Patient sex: M
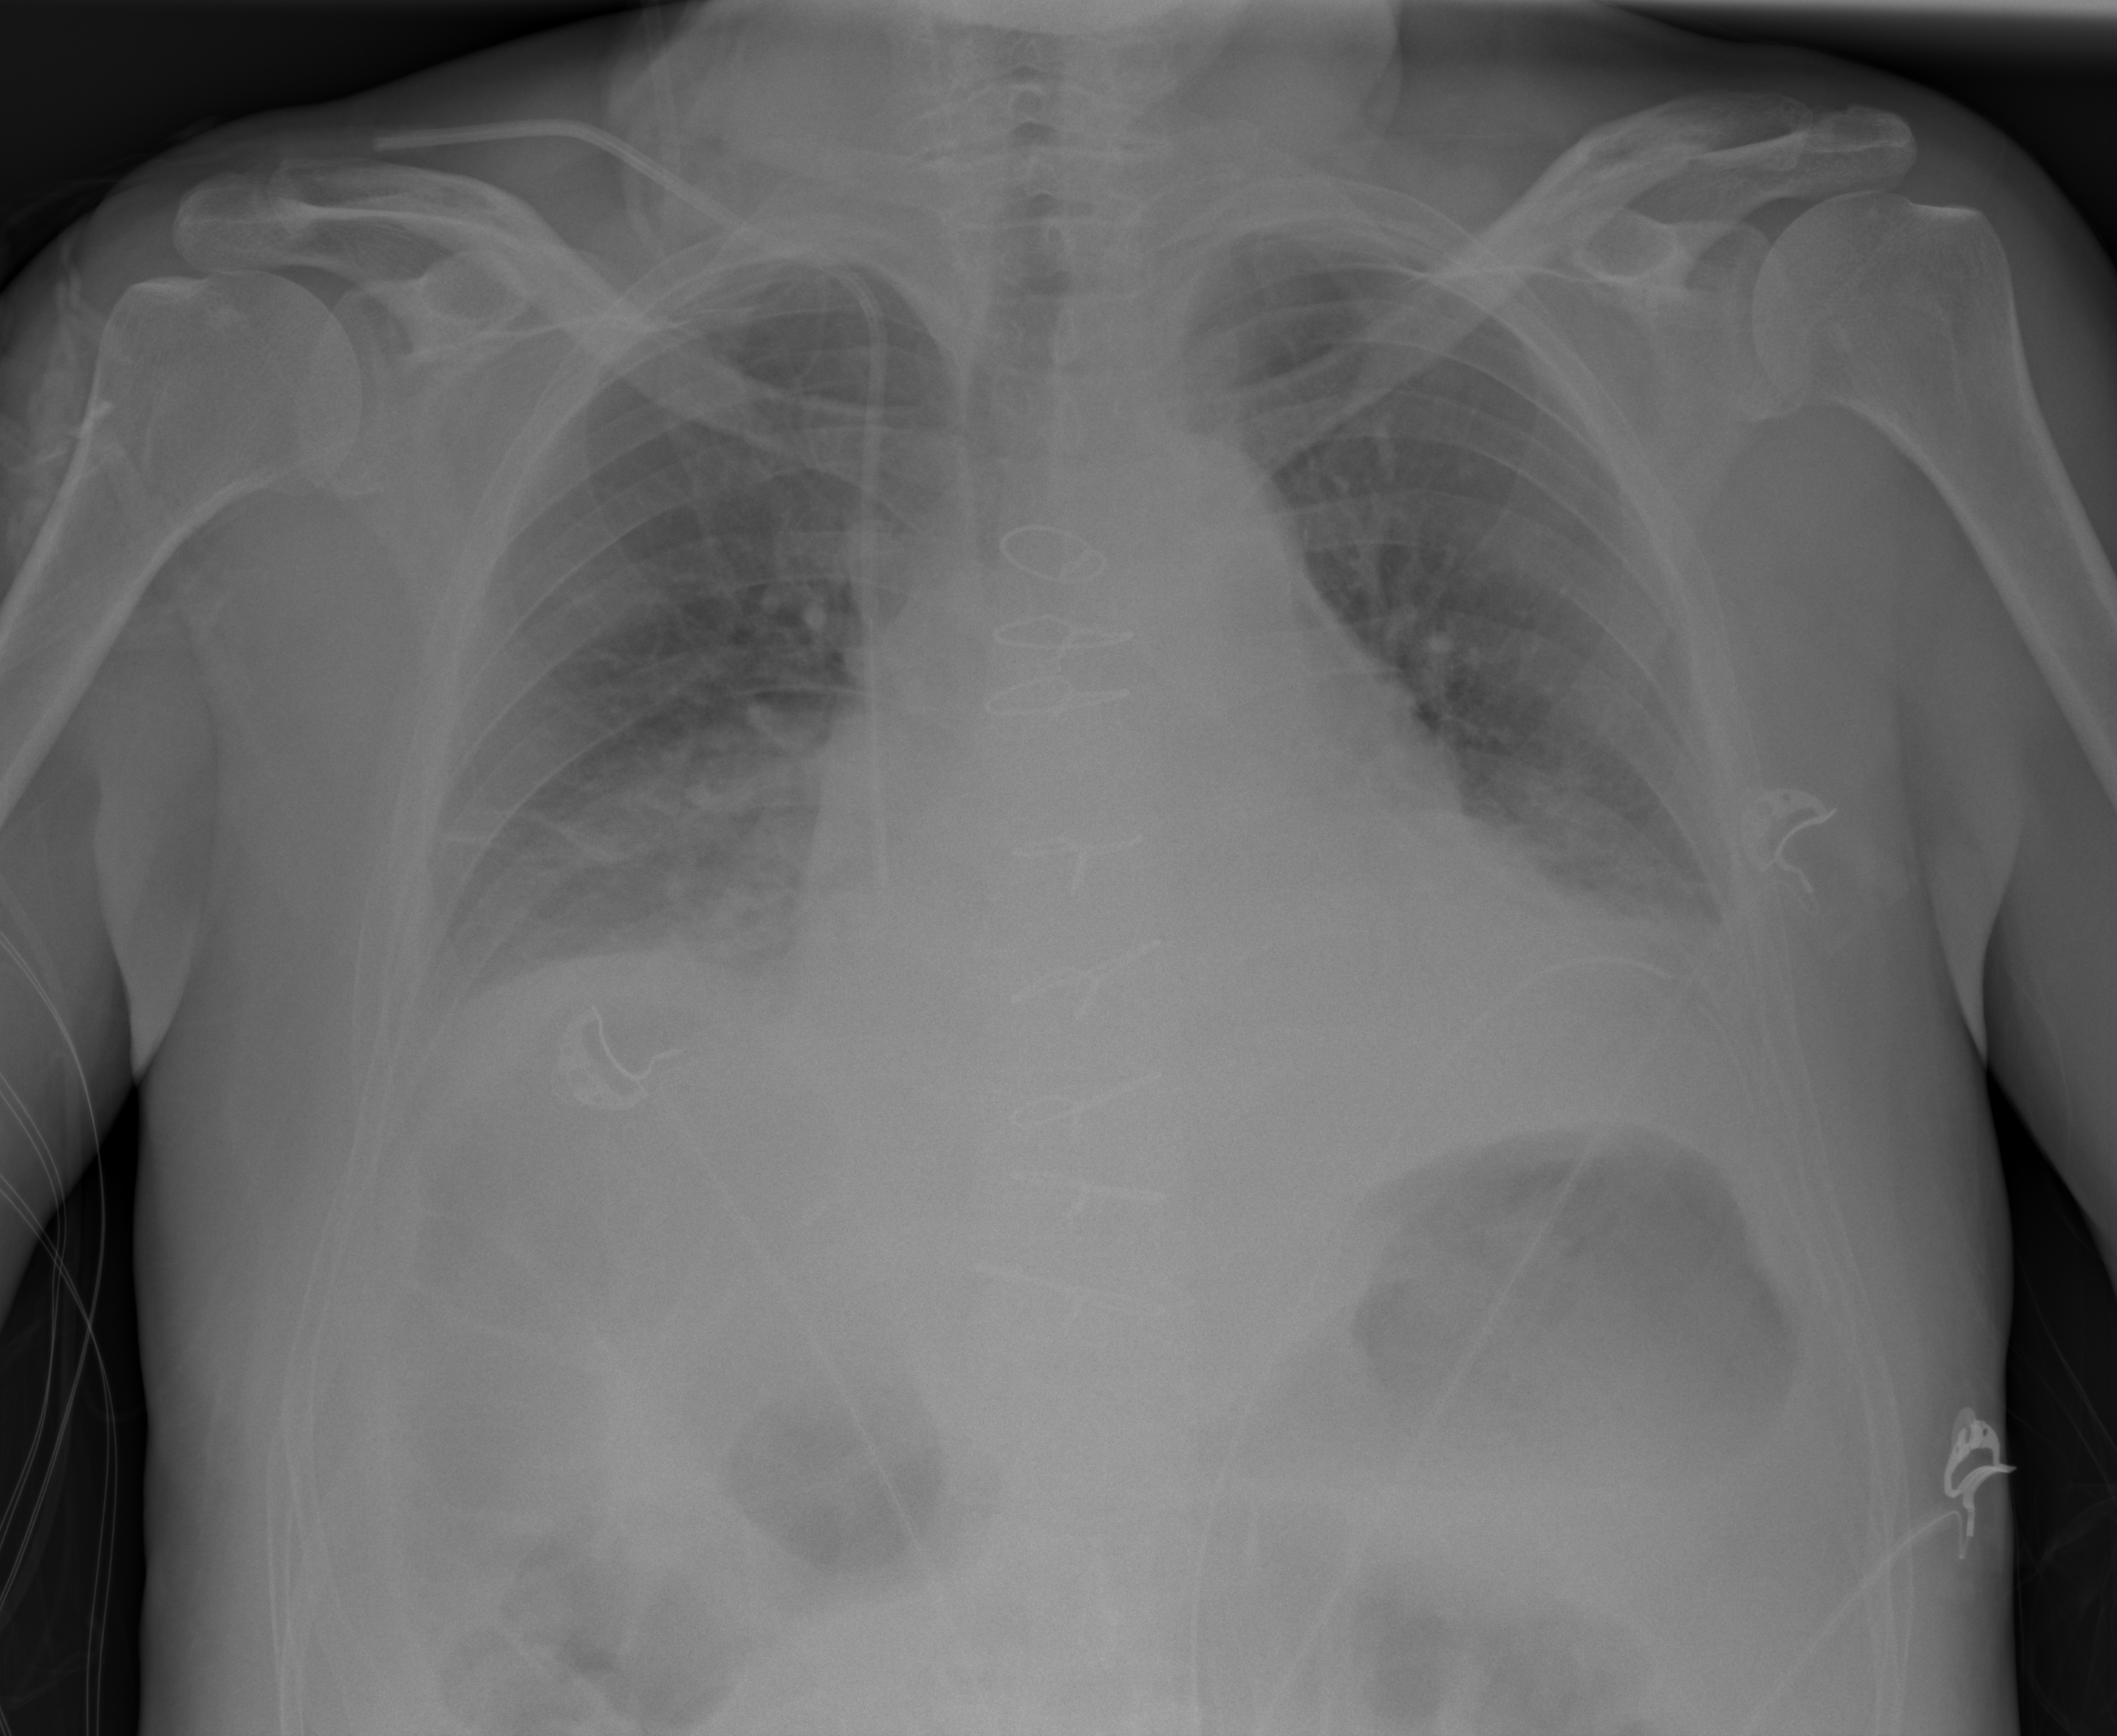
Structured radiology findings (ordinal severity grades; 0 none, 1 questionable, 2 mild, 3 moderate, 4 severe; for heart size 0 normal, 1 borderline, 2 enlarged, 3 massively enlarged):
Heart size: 2
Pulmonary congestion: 1
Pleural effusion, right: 2
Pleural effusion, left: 2
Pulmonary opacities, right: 2
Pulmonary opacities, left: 2
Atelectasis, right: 2
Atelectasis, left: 2